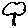
Label: tree